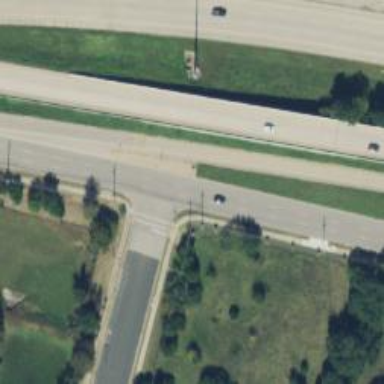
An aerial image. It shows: Secondary road with frontage access.